Field crop: maize
Growth stage: 1
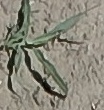
Species: sorghum